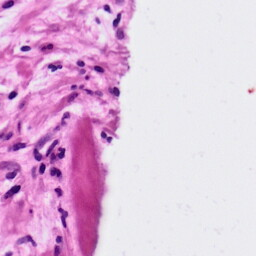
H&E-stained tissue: Ovarian